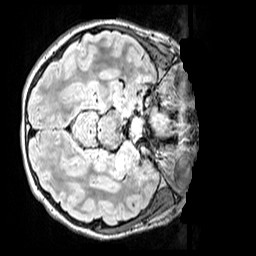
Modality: FLAIR
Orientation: axial
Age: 11
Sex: female
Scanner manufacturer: siemens
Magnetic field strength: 3 T
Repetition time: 5 s
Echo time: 0.388 s